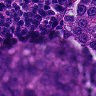
Metastatic tissue present: yes